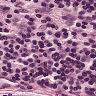
Metastatic tissue present: no